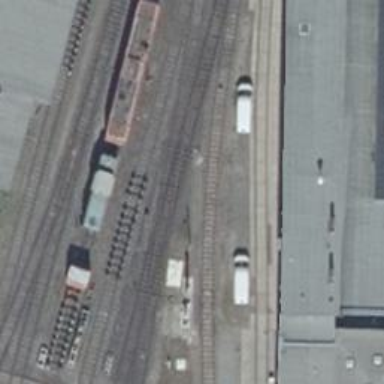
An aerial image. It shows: Railway switch.